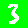
Digit: 3